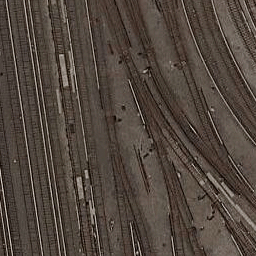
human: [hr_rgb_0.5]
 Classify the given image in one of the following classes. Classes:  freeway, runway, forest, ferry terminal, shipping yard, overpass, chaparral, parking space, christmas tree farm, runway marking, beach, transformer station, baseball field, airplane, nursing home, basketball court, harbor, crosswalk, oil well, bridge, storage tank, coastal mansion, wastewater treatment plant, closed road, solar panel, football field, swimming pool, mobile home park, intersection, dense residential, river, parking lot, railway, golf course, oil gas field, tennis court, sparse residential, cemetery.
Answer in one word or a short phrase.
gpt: railway